Question: Goodday,
I got 2 divs i have 1 floated right and 1 floated left.
the float right has width: 200px;
and the parent is width: 1000px;
How can i say that the float left is 1000 - 200 = 800 so the div always fills the width?
The width of div float right is dynamic so procentual width does not work.

here an image that explains
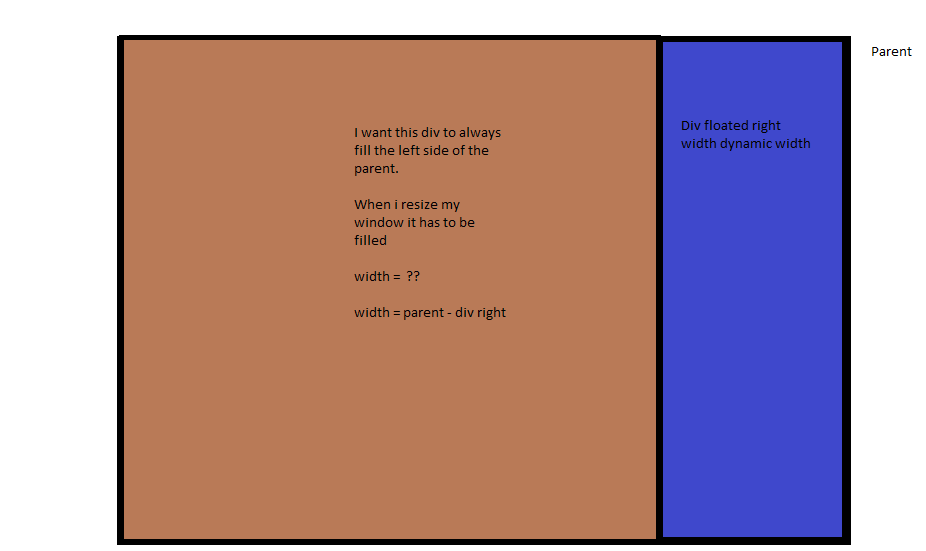
Answer: Something like this <URL>
'''
<div class="container">
<div class="right"></div>
<div class="left"></div>
</div>
'''
'''
.container {
width:600px;
height:200px;
border:1px solid;
}
.left {
width:auto;
height:200px;
background:red;
overflow:hidden;
}
.right {
height:200px;
width:200px;
background:blue;
float:right;
}
'''